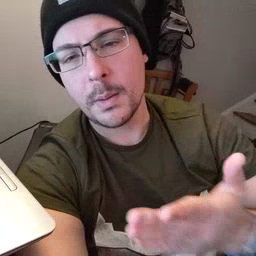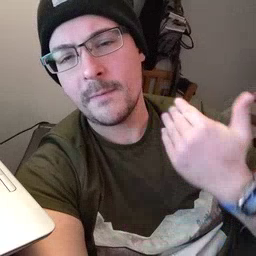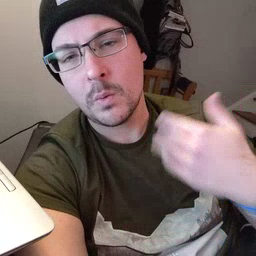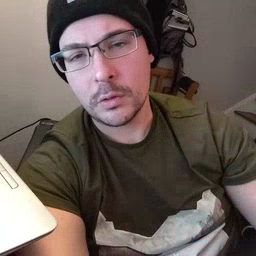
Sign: before